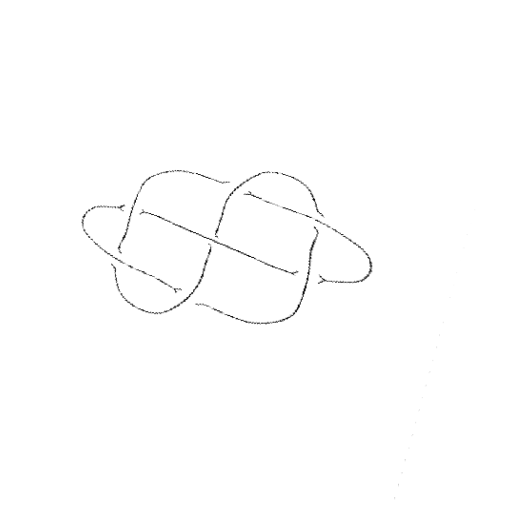
Crossing number: 7